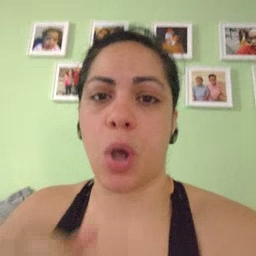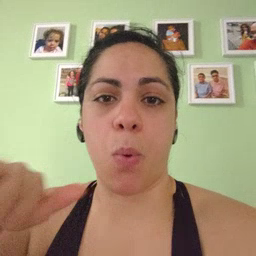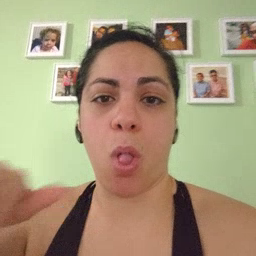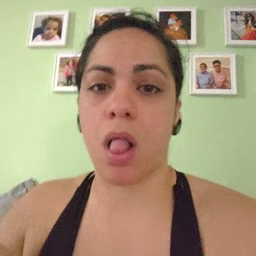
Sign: pool